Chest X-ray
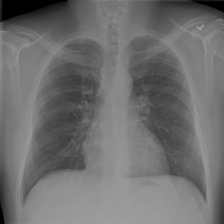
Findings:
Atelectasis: negative
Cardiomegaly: negative
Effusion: negative
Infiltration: negative
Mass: negative
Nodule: negative
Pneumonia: negative
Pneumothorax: negative
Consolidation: negative
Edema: negative
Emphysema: negative
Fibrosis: negative
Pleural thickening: negative
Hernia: negative